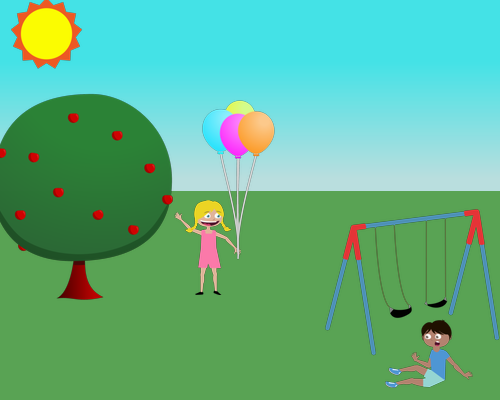
A tiny sun is in the top left corner. A small cat is in the center of the grass. A cheerful girl is holding balloons in the grass. A small apple tree and a surprised boy on a swing are present.